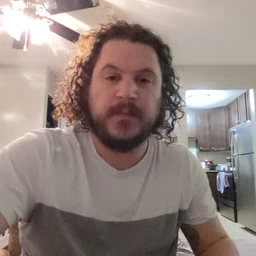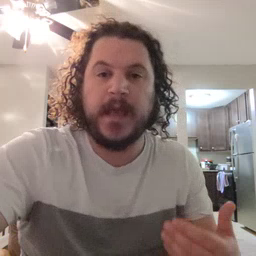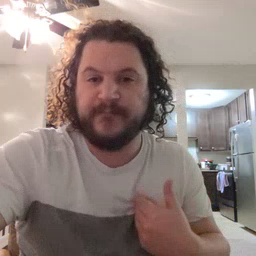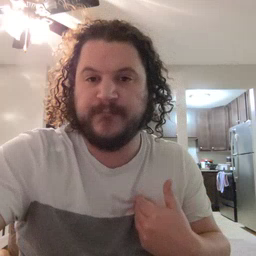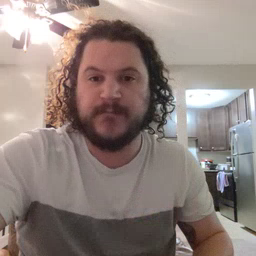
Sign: have